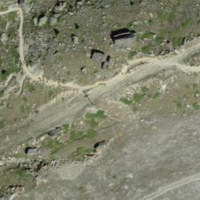
EUNIS habitat code: 48
Species observed at this site:
Falco tinnunculus